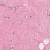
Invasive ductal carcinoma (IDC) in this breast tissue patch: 0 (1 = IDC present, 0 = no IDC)